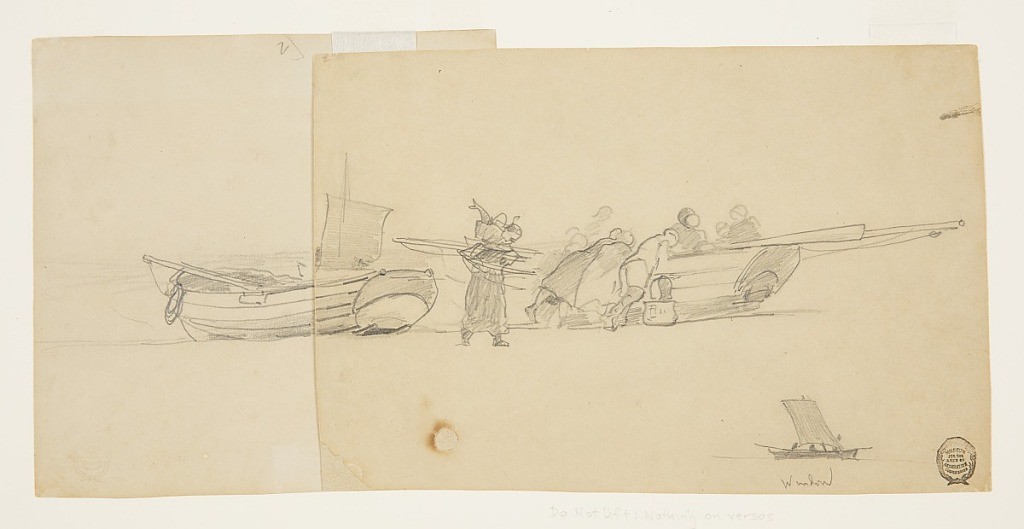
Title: Men and Women Unloading a Fishing Dory, Cullercoats, England
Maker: Winslow Homer, American, 1836–1910
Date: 1881–82
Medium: Graphite on gray paper
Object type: Drawing
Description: Horizontal view of one portion of a fisherman's dory drawn up on to a beach.